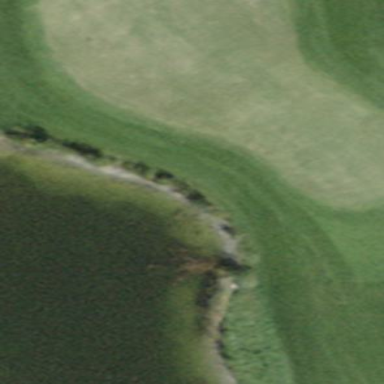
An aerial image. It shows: Picturesque green golfing area with grass land use.